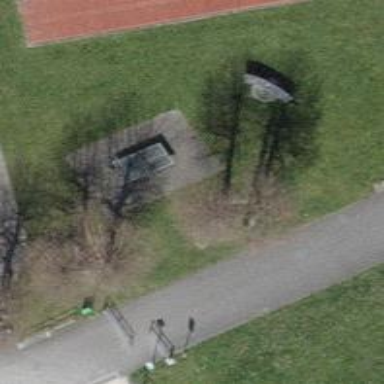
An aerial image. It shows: Bench for seating.